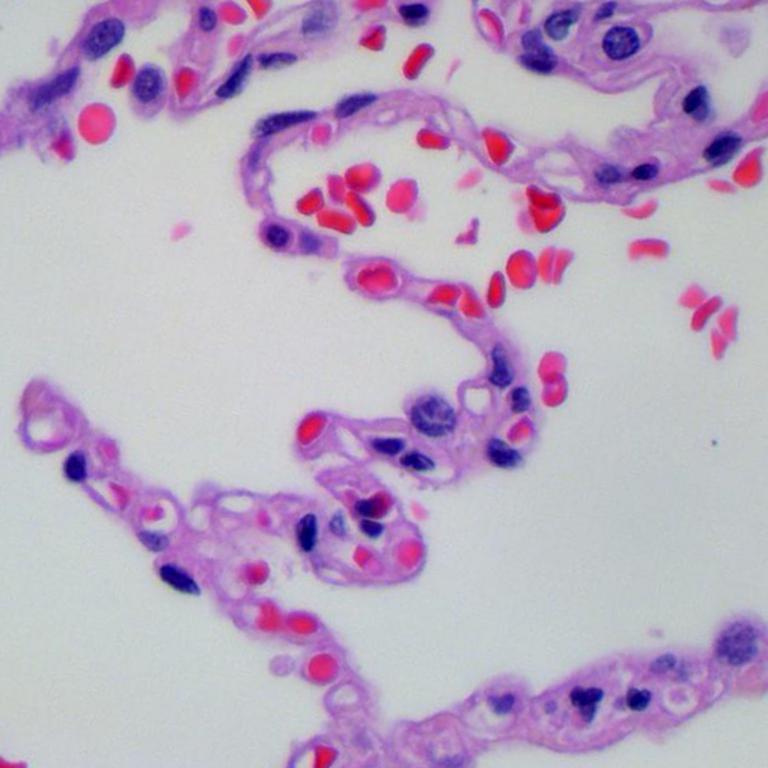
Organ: lung
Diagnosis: benign